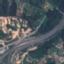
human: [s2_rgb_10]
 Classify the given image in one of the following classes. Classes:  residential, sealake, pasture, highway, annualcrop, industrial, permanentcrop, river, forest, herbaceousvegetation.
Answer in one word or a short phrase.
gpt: Highway